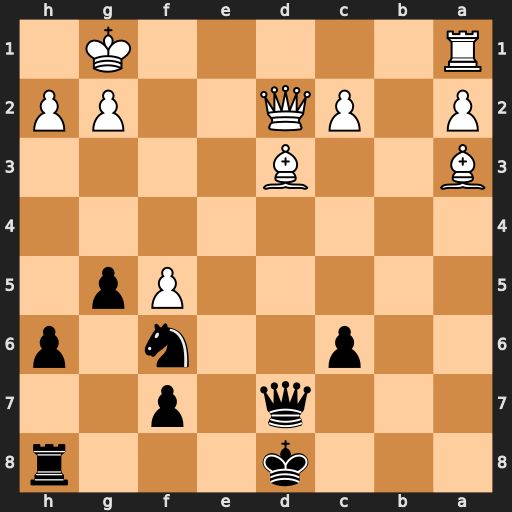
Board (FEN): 3k3r/3q1p2/2p2n1p/5Pp1/8/B2B4/P1PQ2PP/R5K1
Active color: b
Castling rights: -
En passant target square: -
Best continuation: Qd4+ Qf2 Qxa1+ Bf1 Nd7